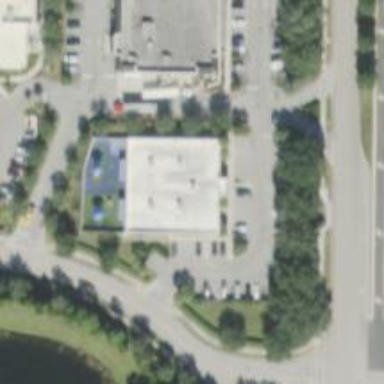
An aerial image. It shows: Parking space.